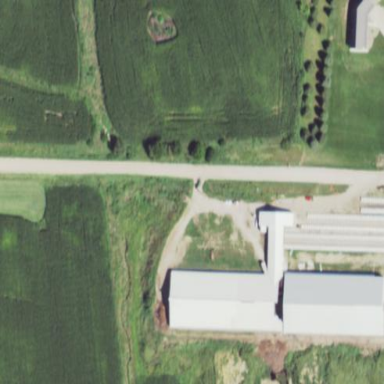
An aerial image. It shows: Farmyard area.